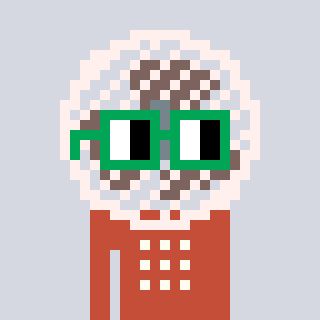
a pixel art character with square green glasses, a fan-shaped head and a rust-colored body on a cool background